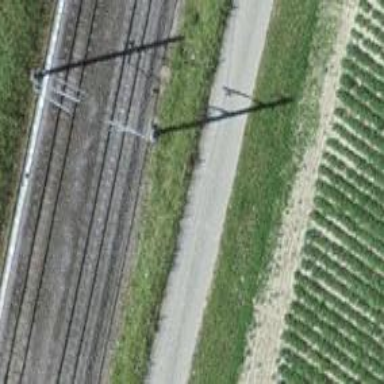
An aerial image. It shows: Narrow-gauge railway track with one electrified contact line.